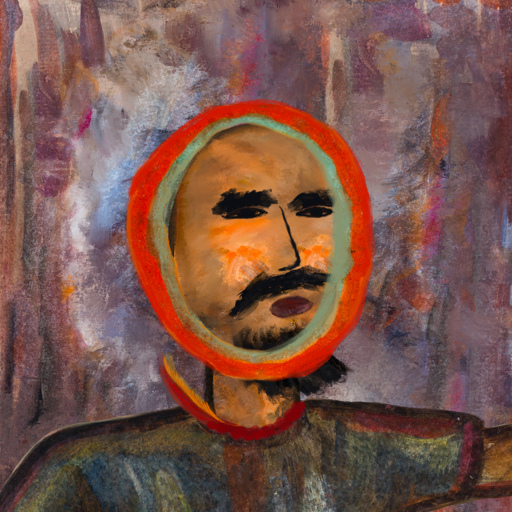
Background: Hypocrite, Head And Neck Side: Gypsy_Queen, Face Side: Mosgoul, Bust: Mosgoul, Hair Side: Sisters, Head Accessory: Blank, Second Necklace: Blank, Necklace: Pipe, Baby: Blank